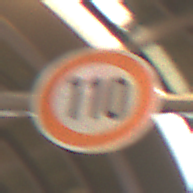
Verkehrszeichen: Geschwindigkeit110
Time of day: NotSpecified
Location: Indoor (Urban)
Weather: NotSpecified
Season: NotSpecified
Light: Artificial